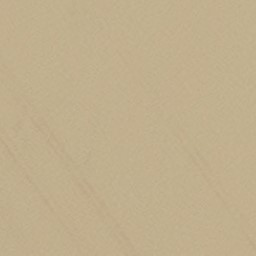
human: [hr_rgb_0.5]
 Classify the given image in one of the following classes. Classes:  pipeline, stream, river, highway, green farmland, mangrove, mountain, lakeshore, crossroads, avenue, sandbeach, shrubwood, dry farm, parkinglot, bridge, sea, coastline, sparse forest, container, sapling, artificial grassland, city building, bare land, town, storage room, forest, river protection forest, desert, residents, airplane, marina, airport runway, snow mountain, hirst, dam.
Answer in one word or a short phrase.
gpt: desert